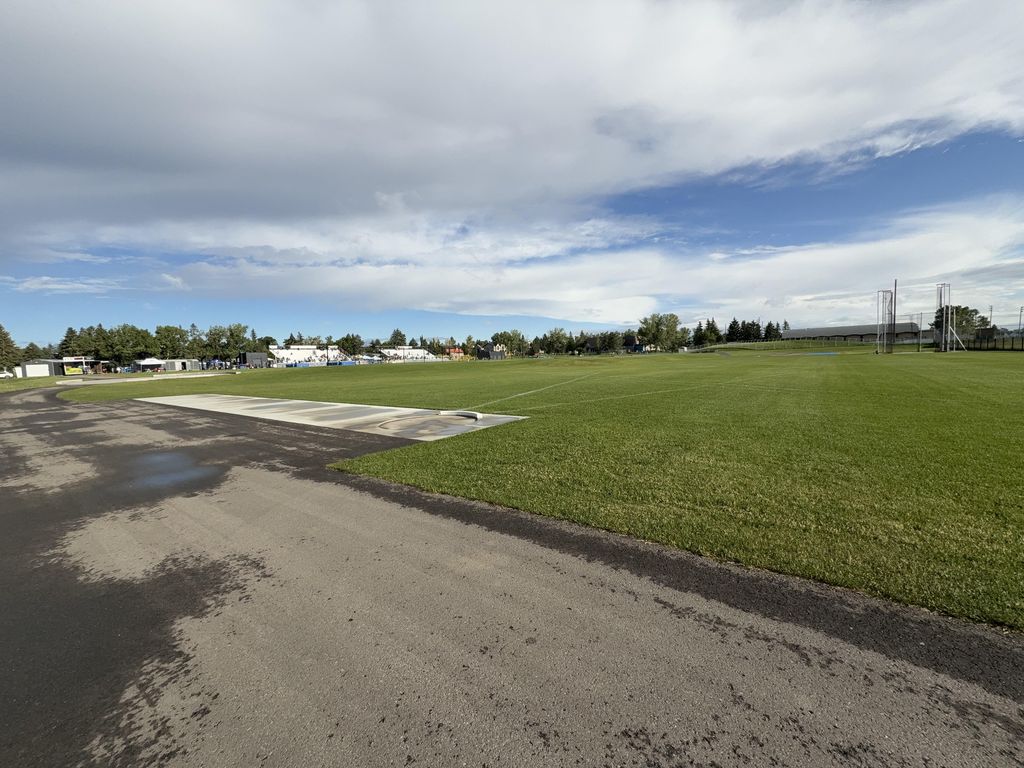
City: calgary